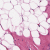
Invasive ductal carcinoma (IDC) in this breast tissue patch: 0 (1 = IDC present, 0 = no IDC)